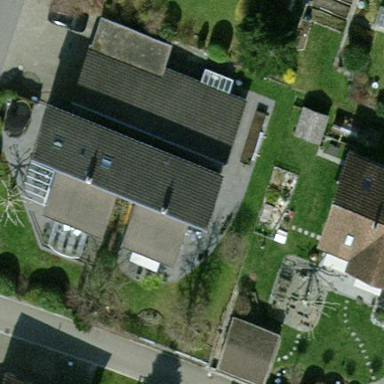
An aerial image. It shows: Semi-detached house.